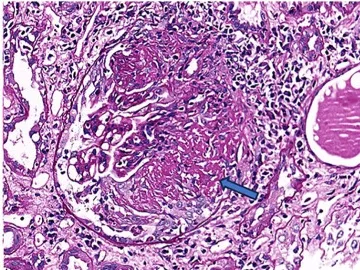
Renal histopathology. The labels in. Refer to the large cell crescent body, and ,plasma cell infiltration in kidney pathology.
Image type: pathology (pas)